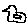
Label: bird